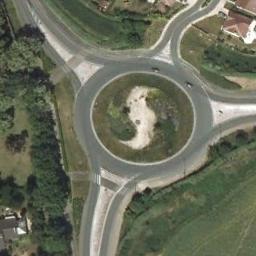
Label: roundabout